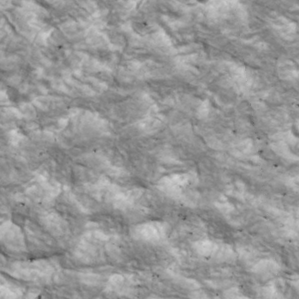
Label: non_frost